Interaction volume radius: 5 \u00c5
Interaction volume height: 20 \u00c5
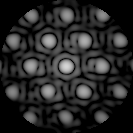
Disorder parameter: 0.1148